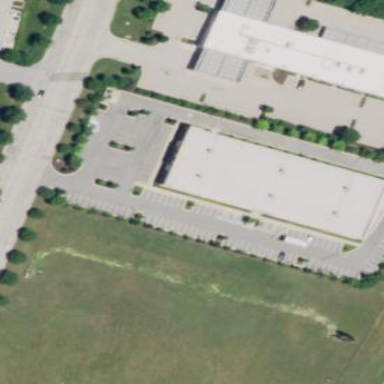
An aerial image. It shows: Retail building.